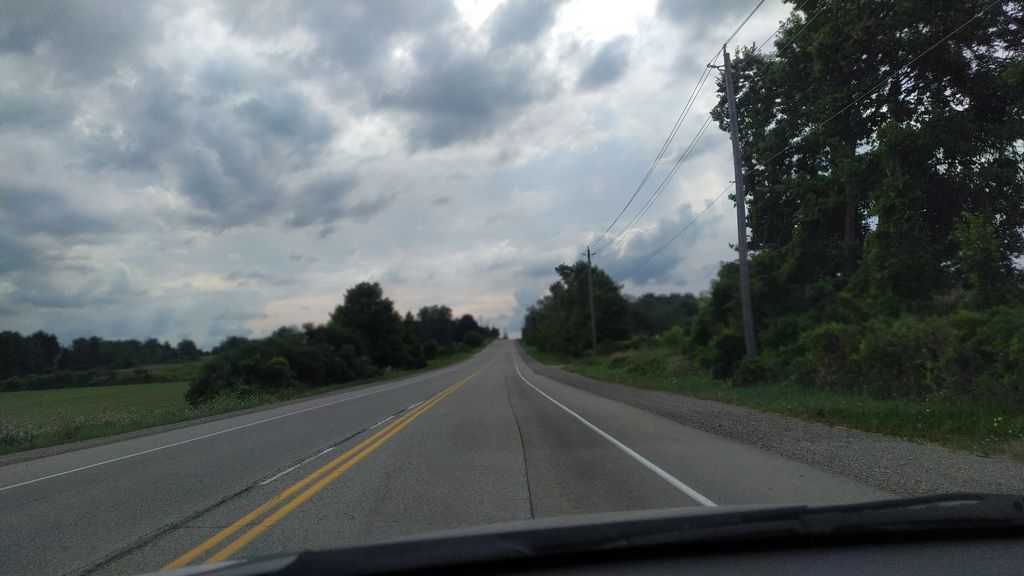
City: kitchener-waterloo